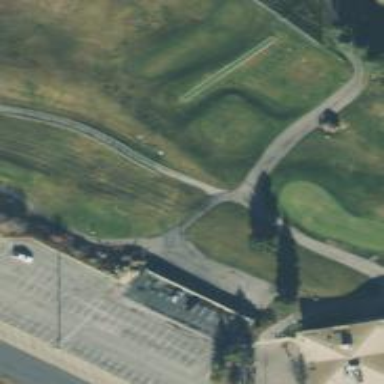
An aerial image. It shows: Service road used as golf cart path.